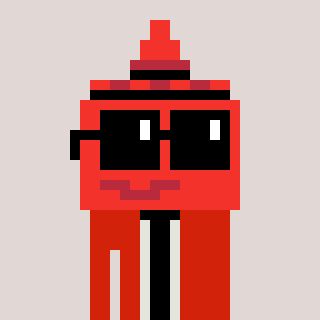
a pixel art character with square black sunglasses, a ketchup-shaped head and a red-colored body on a warm background